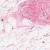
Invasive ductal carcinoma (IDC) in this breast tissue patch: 0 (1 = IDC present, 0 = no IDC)